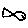
Label: fish